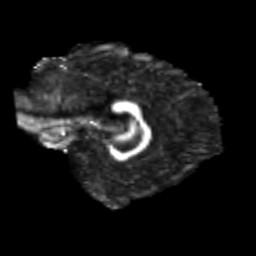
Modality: FA
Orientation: sagittal
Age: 21
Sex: female
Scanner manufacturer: siemens
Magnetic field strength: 3 T
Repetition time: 3.5 s
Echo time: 0.113 s